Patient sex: F
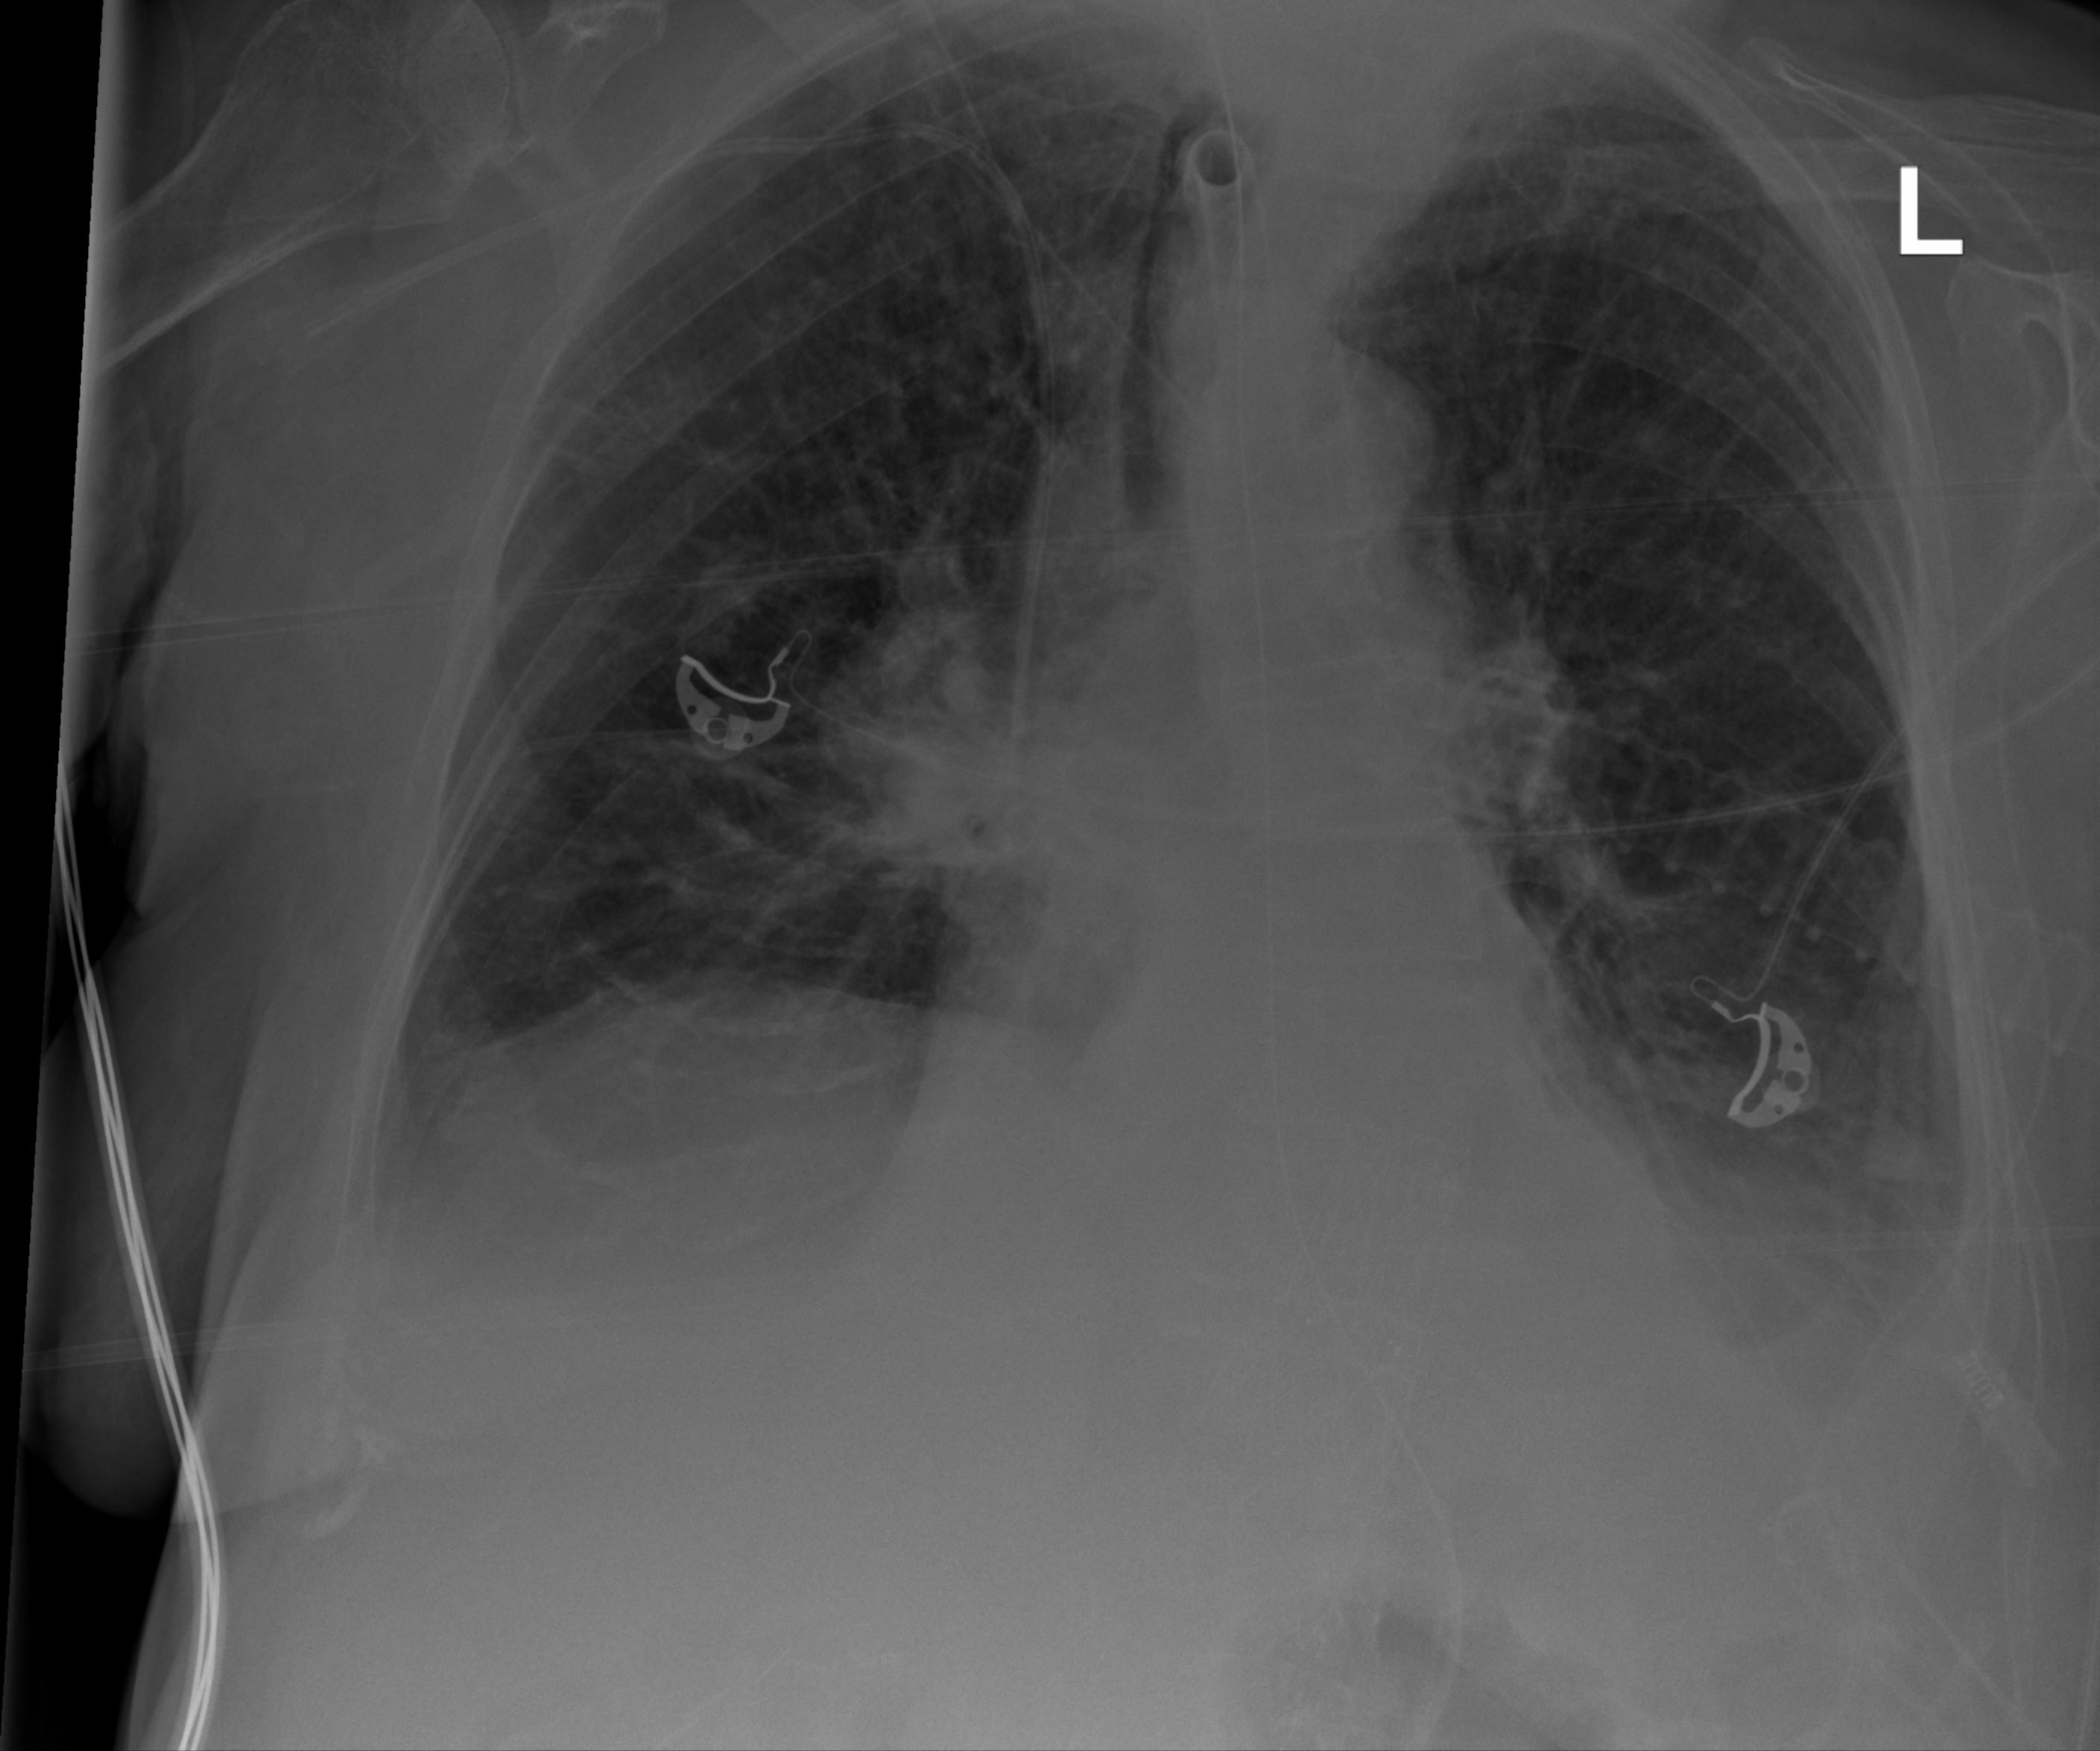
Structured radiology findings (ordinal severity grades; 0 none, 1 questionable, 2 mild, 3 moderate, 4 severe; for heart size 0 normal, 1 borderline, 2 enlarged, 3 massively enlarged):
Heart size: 0
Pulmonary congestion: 2
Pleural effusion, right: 1
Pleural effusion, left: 2
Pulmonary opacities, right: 1
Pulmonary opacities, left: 1
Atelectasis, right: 2
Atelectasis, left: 2